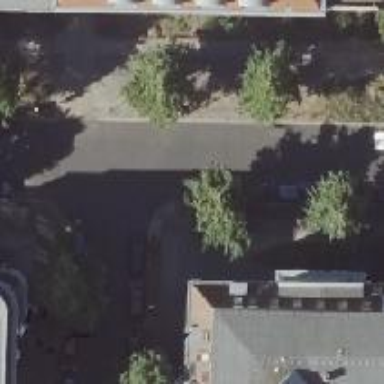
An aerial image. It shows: Sidewalk along the footway.